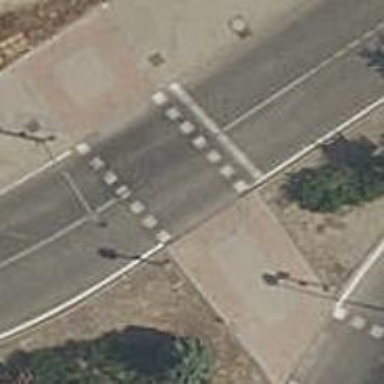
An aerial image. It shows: Road with traffic signals at the crossing.